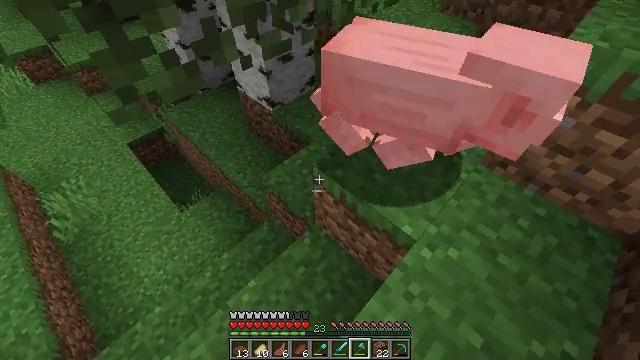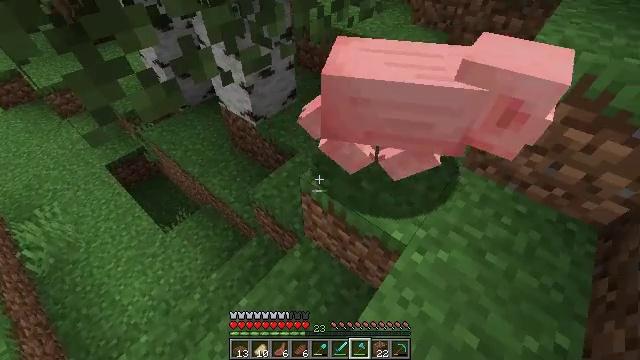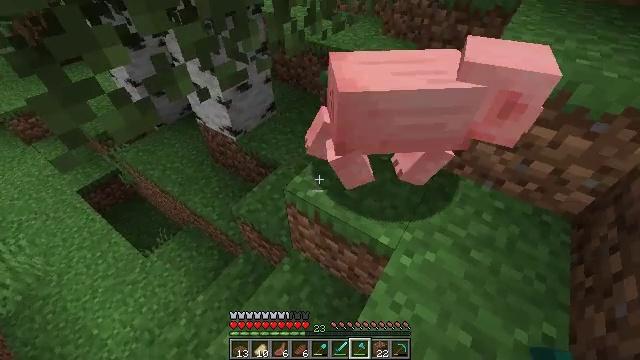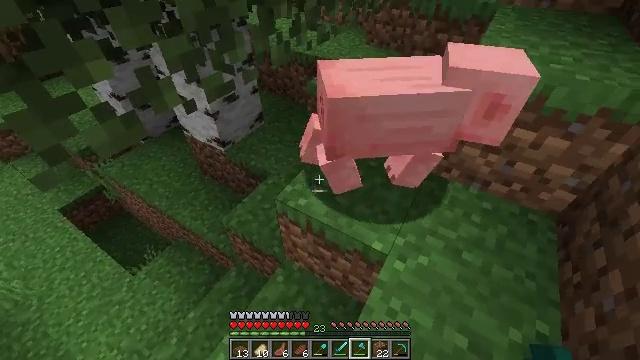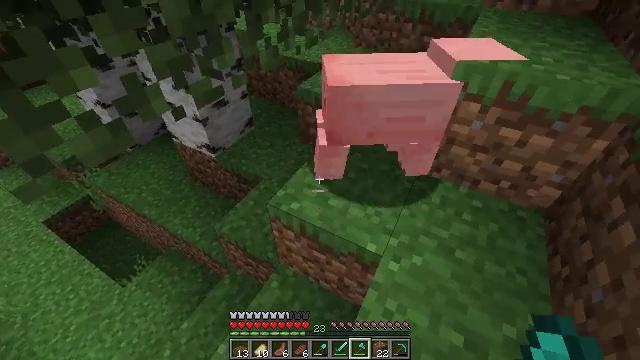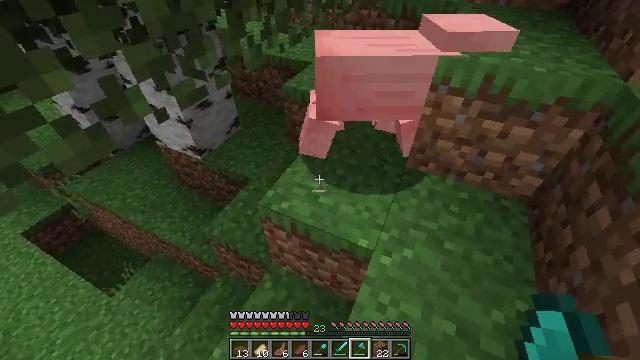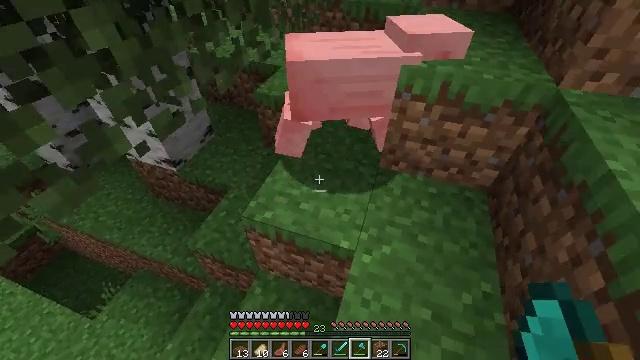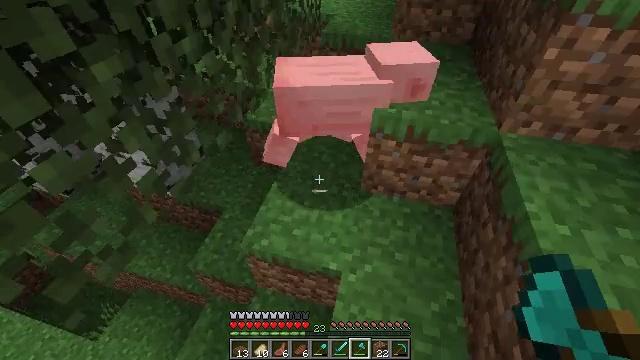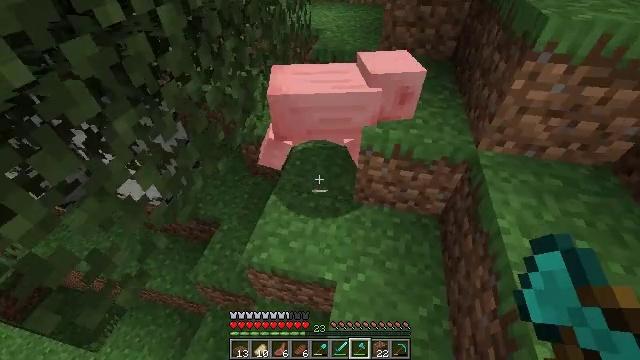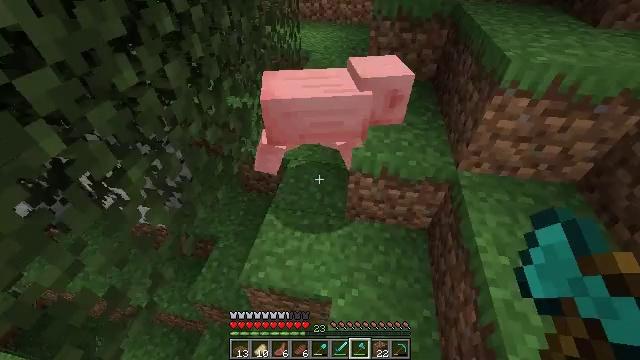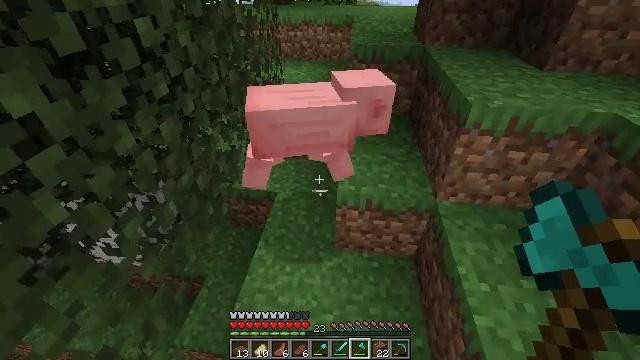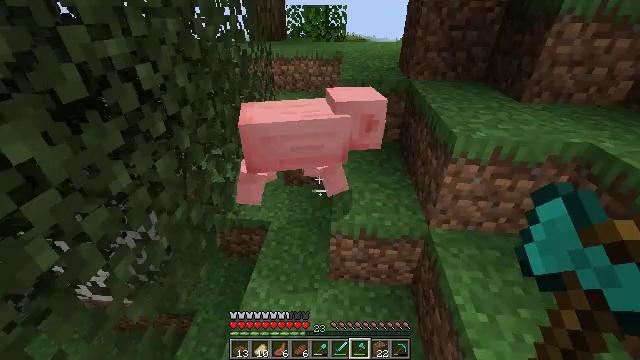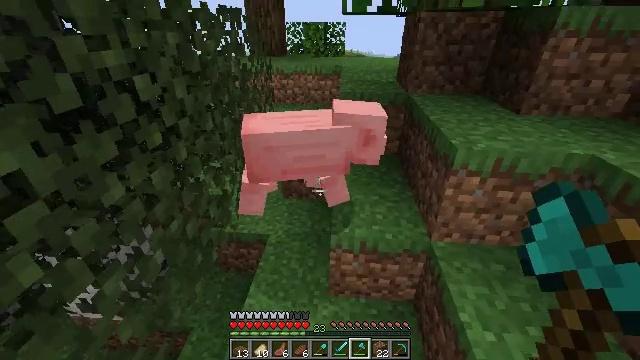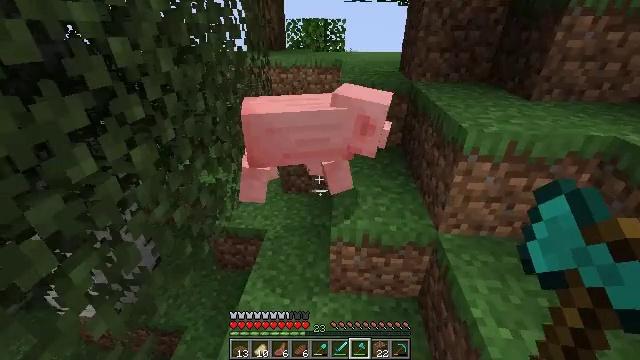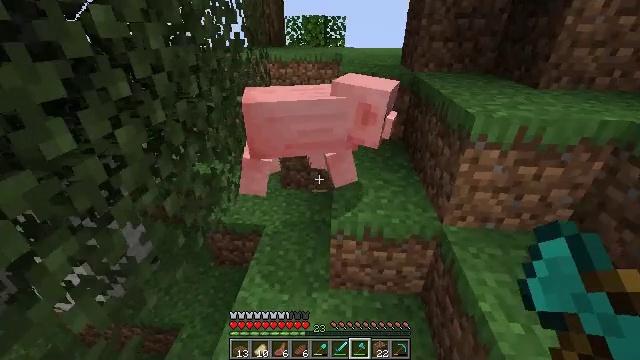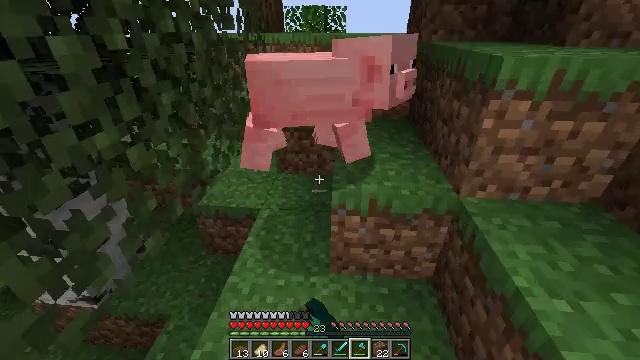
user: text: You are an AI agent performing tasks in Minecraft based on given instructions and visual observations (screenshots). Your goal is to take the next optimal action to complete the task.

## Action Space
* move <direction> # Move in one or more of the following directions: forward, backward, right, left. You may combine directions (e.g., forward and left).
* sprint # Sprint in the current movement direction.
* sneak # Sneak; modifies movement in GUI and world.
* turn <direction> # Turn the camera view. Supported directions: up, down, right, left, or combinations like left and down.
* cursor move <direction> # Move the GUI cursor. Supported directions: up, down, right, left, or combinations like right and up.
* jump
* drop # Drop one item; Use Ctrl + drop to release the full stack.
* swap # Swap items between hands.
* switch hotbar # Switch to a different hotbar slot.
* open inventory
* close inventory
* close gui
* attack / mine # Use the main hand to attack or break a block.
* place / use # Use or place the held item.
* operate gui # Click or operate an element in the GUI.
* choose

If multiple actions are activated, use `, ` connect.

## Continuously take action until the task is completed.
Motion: motion action
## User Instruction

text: Combat the pig.
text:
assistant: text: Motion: turn right and up
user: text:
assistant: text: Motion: turn right and up
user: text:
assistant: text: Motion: turn right and up
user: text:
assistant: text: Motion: turn right
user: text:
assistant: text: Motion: turn right
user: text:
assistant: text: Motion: turn right and down, jump
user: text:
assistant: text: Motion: turn right, jump
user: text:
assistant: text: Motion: turn right, jump
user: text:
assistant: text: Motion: turn right and up, jump
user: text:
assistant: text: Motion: turn right and up, jump
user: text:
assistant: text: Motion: move forward, turn right and up, jump
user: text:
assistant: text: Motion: move forward, turn up, jump
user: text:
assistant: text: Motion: move forward, jump
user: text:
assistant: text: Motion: move forward, attack / mine, jump
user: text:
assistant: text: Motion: move forward, attack / mine, jump
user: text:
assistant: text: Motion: attack / mine, jump
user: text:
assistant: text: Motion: attack / mine
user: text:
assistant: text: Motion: turn up
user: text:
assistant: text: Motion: no_op